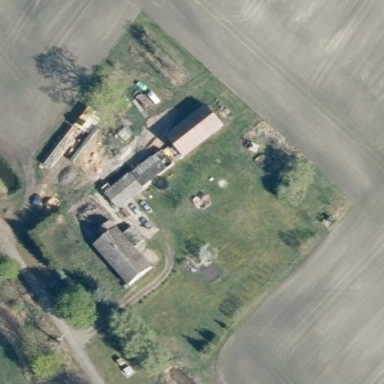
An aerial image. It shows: Farmyard area.